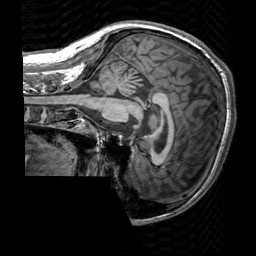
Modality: T1w
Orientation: sagittal
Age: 35
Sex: male
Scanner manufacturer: siemens
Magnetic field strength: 3 T
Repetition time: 2.3 s
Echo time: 0.00303 s